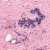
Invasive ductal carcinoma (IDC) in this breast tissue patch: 0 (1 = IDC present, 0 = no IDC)